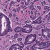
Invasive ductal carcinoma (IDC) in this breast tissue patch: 1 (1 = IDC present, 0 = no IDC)